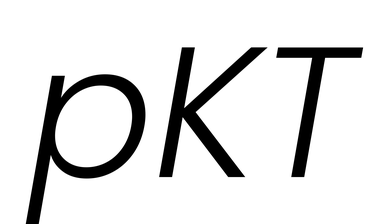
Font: Poppins-LightItalic